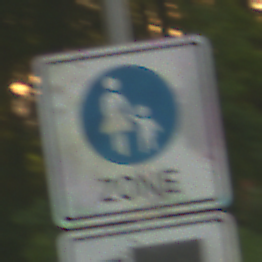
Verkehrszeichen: BeginnFussgaengerzone
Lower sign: MehrspurigeFahrzeugeFrei3
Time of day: SunriseSunset
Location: Outdoor (RoadRail)
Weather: Clear
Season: NotSpecified
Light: Natural